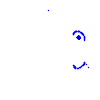
Particle: electron